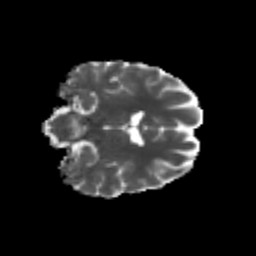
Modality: MD
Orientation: coronal
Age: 23
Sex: female
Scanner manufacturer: siemens
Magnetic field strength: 3 T
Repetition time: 3.5 s
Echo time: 0.113 s